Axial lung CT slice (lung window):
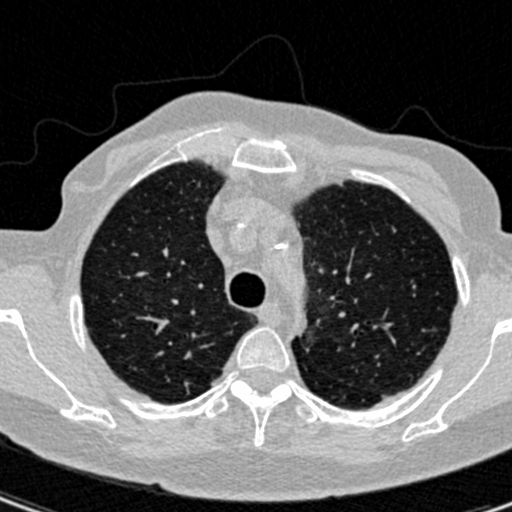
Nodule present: no